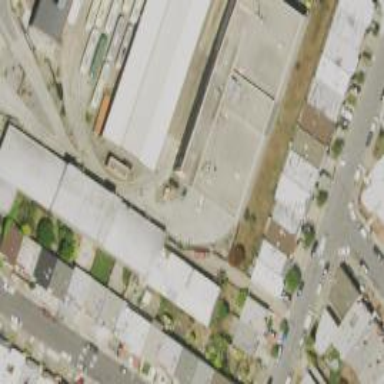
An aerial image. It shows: Light rail service yard with electrified contact lines.